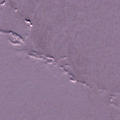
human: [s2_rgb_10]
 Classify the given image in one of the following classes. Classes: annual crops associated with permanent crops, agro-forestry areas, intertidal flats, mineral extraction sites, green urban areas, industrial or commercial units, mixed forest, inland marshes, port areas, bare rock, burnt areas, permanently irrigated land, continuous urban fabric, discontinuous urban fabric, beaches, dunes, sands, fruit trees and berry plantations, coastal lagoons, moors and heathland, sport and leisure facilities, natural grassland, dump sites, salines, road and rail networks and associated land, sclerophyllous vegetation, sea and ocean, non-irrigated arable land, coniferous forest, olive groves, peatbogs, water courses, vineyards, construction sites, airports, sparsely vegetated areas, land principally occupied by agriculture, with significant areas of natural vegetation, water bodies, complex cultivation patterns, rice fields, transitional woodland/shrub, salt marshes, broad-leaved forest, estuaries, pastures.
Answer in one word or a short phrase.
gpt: sea and ocean